Question: As the title says, I was trying make so that the corners of my 'MPMovieplayerController' go underneath my 'UIView' background image, but I don't know how to obtain this effect. The effect I would like to obtain is similar to the one you can see in the image. The corners of the piece of paper are slid in the background, but I would like the tip of the paper to be seen. Can this be achieved through code?

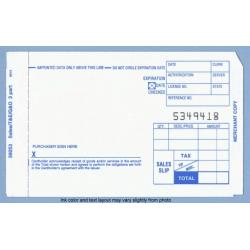
Answer: Just put that part that is supposed to hide your video view (I will refer to it as your Mask View) on top of the parent view, after you have added the video view to that parent view.
1. add video view to parent view
2. add mask view to parent view
The resulting view hierachy could look like the following:
'P'=Parent View
'V'=Video View
'M'=Mask View
top down view:
'''
PPPPPPPP
PVVVVVVP
PMVVVVVP
PMMVVVVP
PPPPPPPP
'''
left side view:
'''
MM
VVVVVV
PPPPPPPP
'''